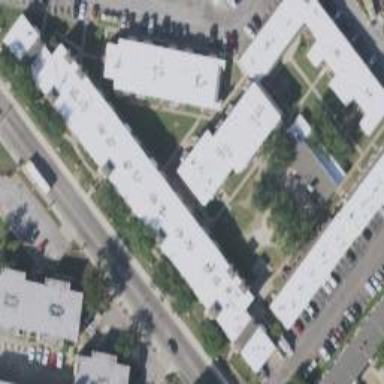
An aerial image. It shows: Image showing building with apartments.